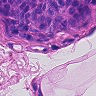
Metastatic tissue present: yes